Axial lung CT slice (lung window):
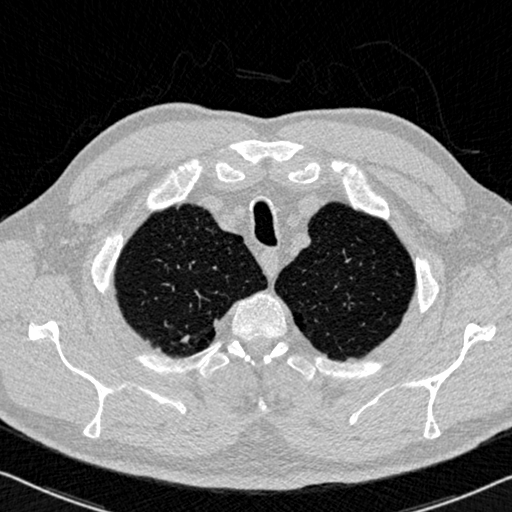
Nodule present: yes
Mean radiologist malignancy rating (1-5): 2